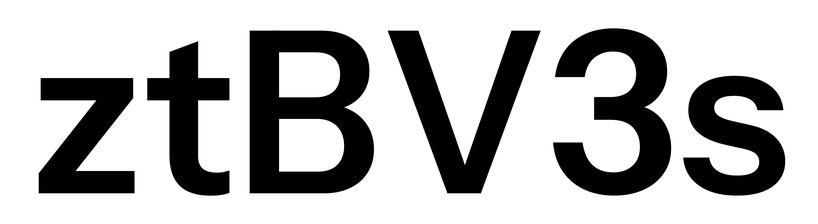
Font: InstrumentSans_SemiBold